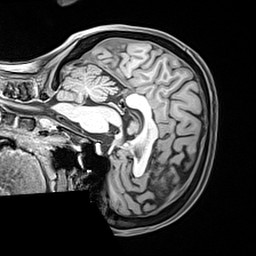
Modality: T1w
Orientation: sagittal
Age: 63
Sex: female
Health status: healthy
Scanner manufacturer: siemens
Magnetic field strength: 3 T
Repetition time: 2.4 s
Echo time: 0.00217 s